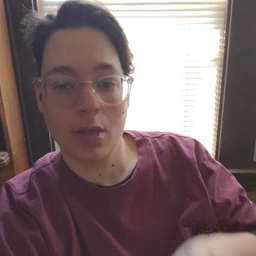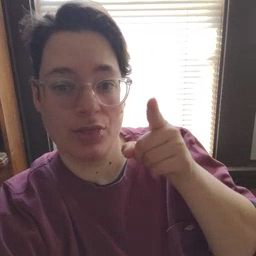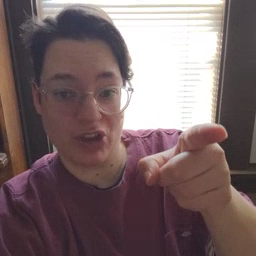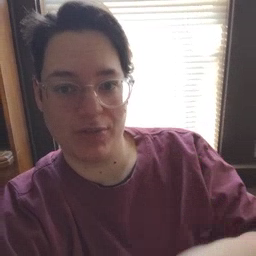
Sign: there